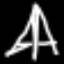
Label: The Eiffel Tower